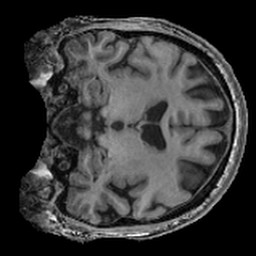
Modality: T1w
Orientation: coronal
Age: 66
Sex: female
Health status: ill
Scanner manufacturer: ge
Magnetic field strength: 3 T
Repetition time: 0.008164 s
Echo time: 0.003184 s